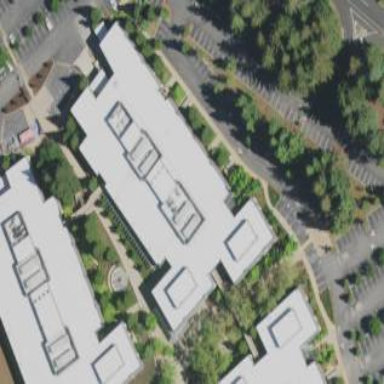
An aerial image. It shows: Office building.